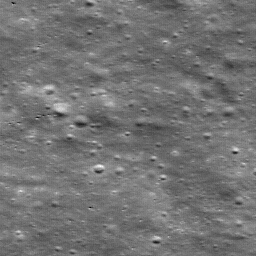
Host type: background_regolith
Lunar coordinates: latitude nan, longitude nan